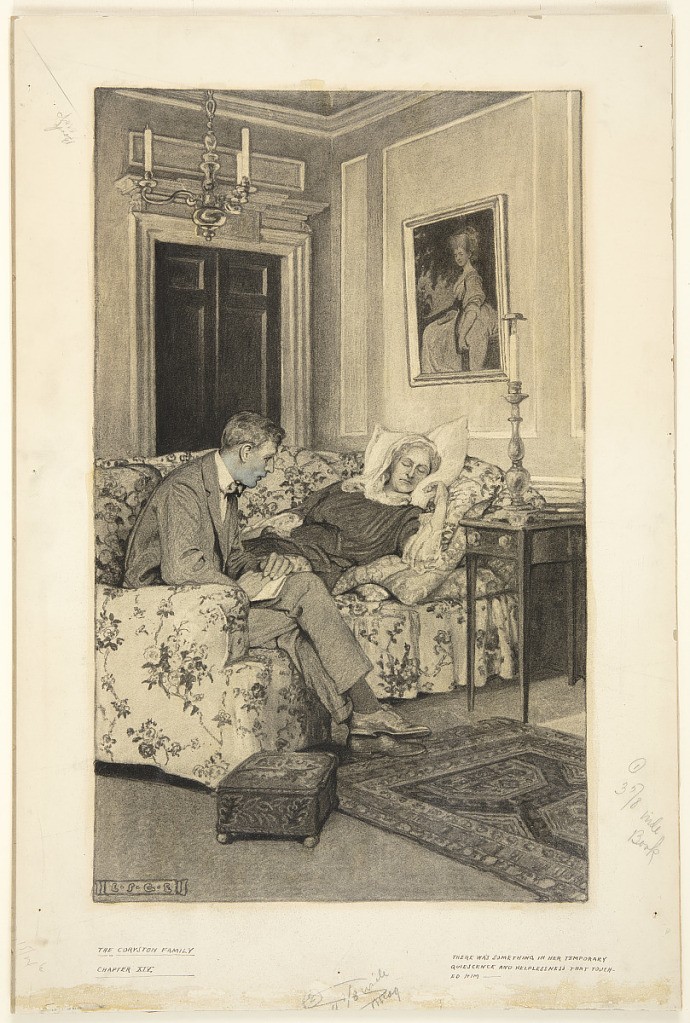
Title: He Sat Still, Studying His Mother's Strong, Lined Face
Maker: Elizabeth Shippen Green, American, 1871–1954
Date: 1913
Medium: Charcoal, brush and grey oil paint on paper, varnished and mounted on illustration board
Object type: Drawing
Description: A young man is seated beside an elderly woman asleep on a sofa.